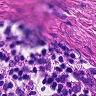
Metastatic tissue present: no